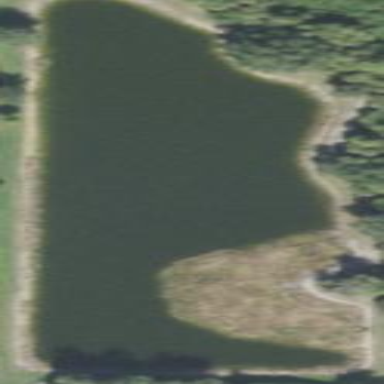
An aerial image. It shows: Pond surrounded by natural water.